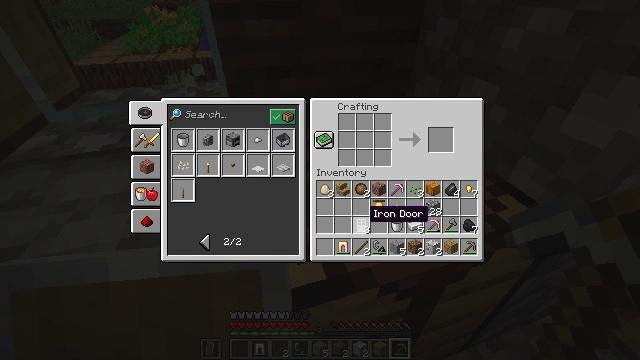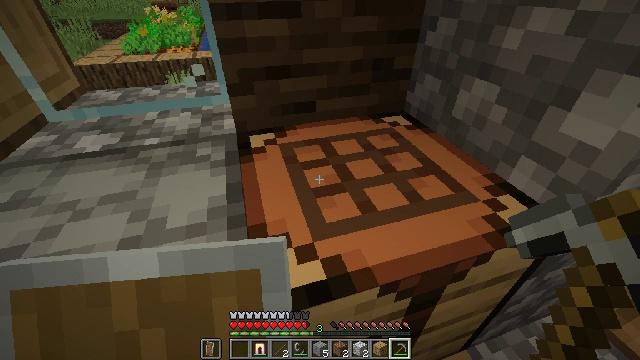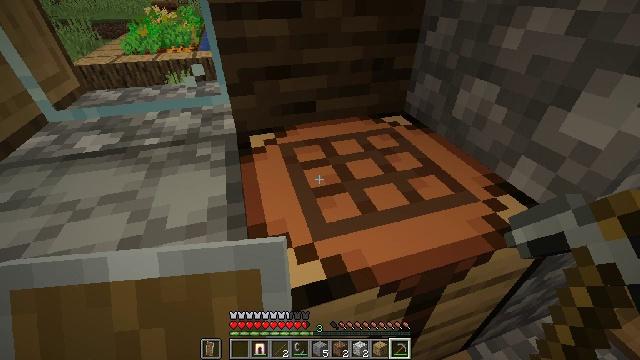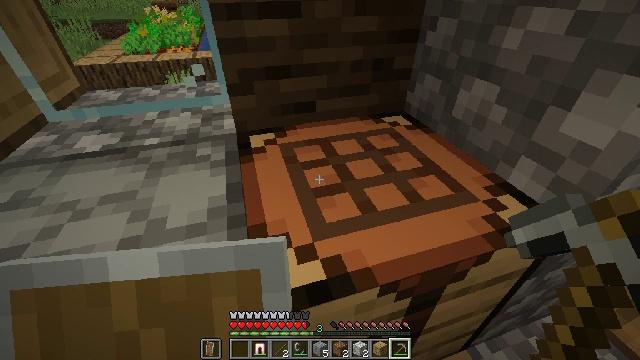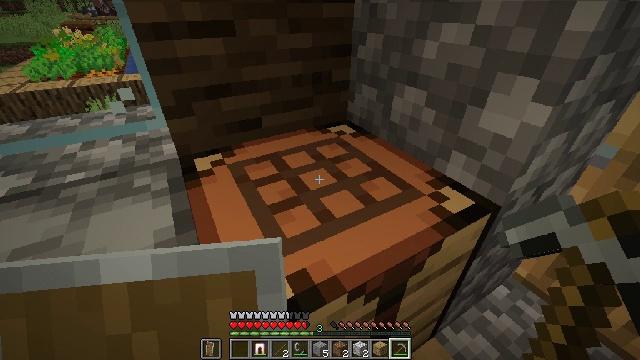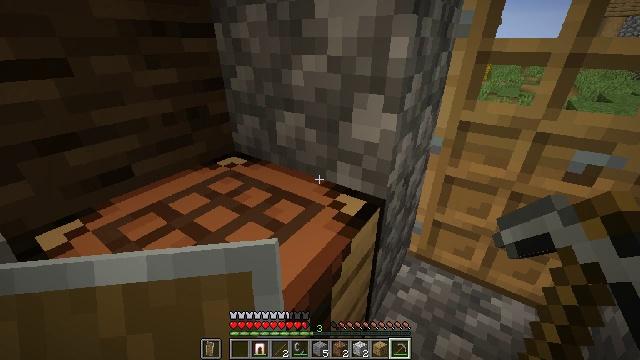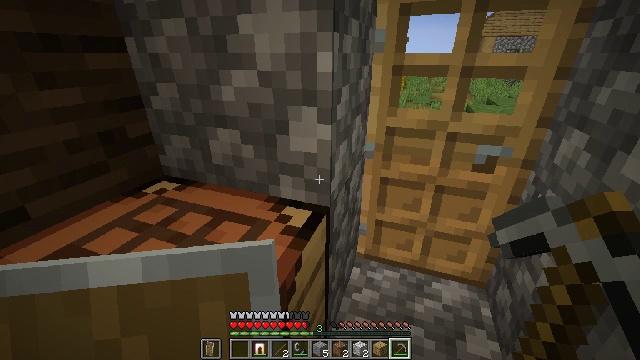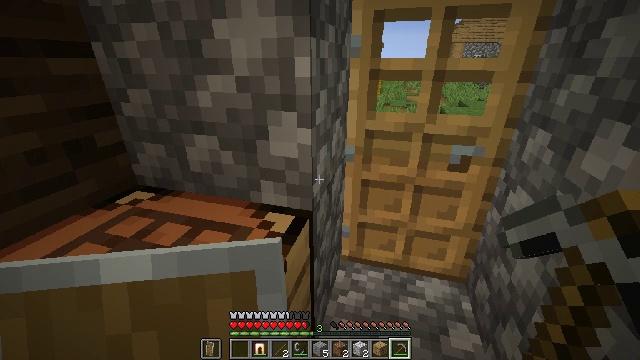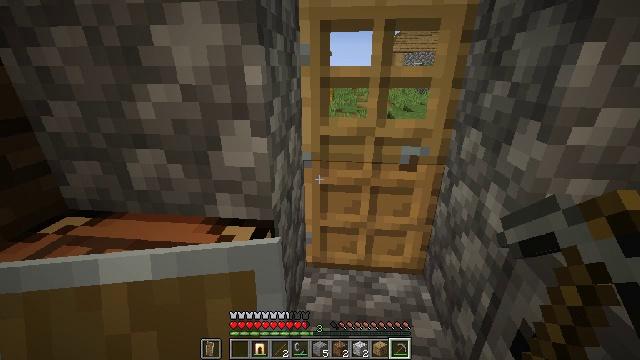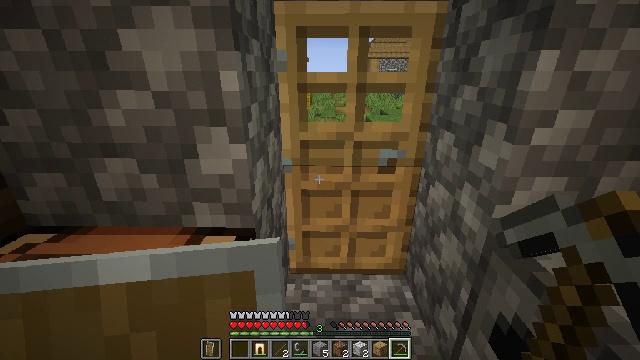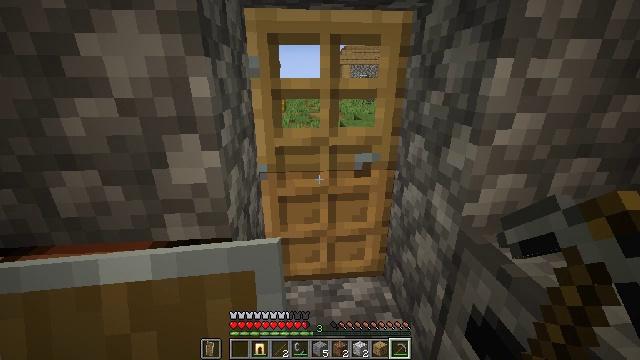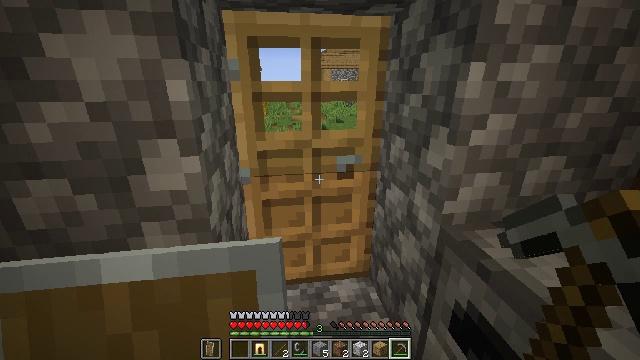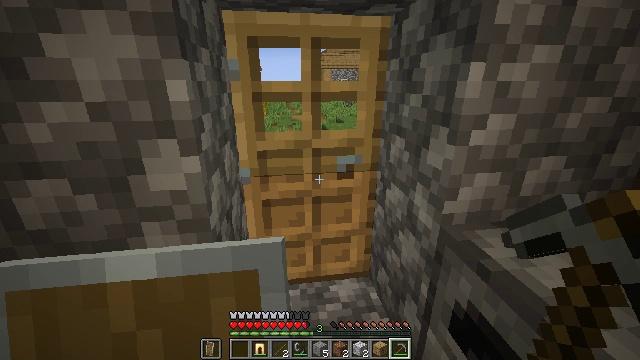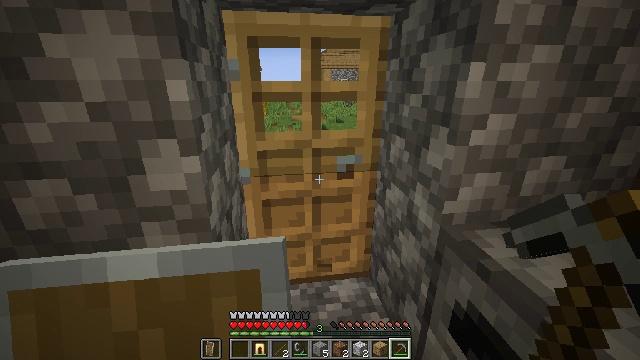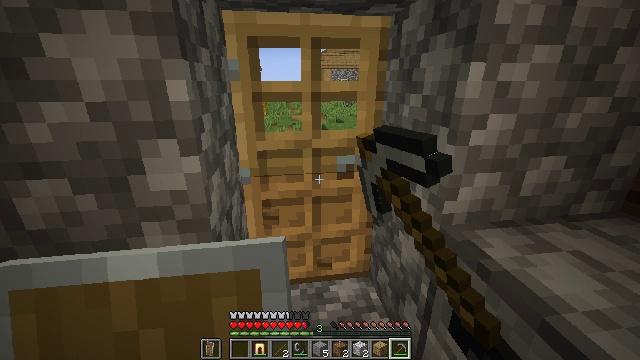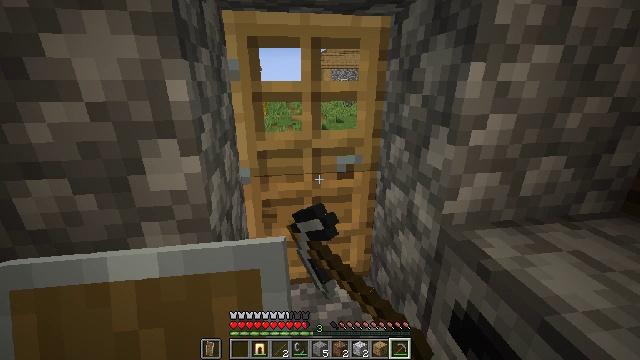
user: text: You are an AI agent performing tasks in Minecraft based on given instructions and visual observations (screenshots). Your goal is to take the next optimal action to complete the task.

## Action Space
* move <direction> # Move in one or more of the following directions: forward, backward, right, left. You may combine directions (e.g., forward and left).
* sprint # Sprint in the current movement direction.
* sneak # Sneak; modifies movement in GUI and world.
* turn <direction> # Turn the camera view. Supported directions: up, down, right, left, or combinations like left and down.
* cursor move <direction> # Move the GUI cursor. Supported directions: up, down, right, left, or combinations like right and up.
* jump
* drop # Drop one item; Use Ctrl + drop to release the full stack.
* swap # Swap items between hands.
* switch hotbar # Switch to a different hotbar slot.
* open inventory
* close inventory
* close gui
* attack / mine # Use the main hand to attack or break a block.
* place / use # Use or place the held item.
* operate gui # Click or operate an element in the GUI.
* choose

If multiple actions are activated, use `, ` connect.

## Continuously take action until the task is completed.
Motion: motion action
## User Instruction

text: Destroy the oak door to retrieve it.
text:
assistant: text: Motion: open inventory
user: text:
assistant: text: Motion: open inventory
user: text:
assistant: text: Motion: open inventory
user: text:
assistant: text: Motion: turn right and up, open inventory
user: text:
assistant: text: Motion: turn right and up, open inventory
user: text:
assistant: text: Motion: turn right and up
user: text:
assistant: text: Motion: turn right
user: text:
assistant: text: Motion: turn right and up
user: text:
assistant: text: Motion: turn right and up
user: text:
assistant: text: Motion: turn right and up
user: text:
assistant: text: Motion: turn right
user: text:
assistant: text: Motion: no_op
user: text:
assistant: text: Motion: attack / mine
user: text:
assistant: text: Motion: attack / mine
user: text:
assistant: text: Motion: attack / mine
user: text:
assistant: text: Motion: attack / mine
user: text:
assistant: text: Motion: attack / mine
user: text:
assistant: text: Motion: attack / mine
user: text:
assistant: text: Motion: attack / mine
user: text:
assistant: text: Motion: attack / mine
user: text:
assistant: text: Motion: attack / mine
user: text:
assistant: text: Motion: attack / mine
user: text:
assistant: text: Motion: attack / mine
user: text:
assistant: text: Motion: attack / mine
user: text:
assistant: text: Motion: attack / mine
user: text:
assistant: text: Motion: attack / mine
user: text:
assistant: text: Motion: attack / mine
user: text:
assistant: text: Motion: attack / mine
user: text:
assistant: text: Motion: attack / mine
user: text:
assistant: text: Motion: attack / mine